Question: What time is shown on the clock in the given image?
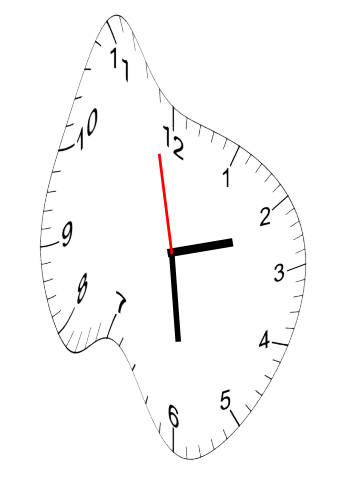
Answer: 02:28:58